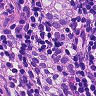
Metastatic tissue present: yes